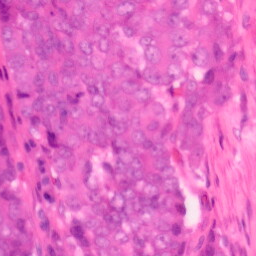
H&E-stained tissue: Colon